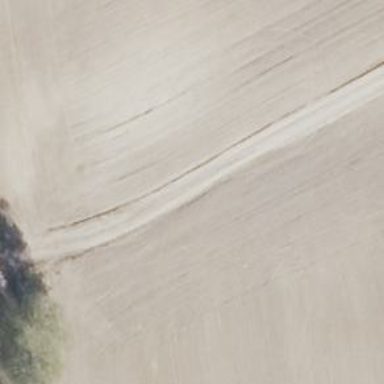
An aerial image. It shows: Sandy track with grade4 tracktype.